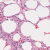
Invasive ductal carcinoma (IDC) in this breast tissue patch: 0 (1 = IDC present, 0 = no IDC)